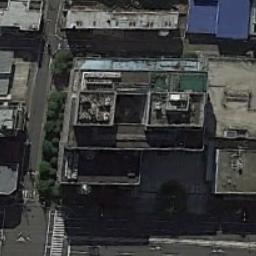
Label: commercial_area